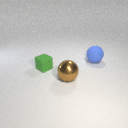
large blue rubber sphere to the right of small green rubber cube